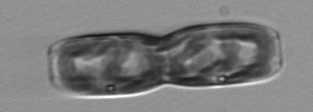
Label: pennate_morphotype1